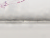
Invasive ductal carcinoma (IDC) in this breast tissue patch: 0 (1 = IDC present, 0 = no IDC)